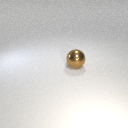
large brown metal sphere